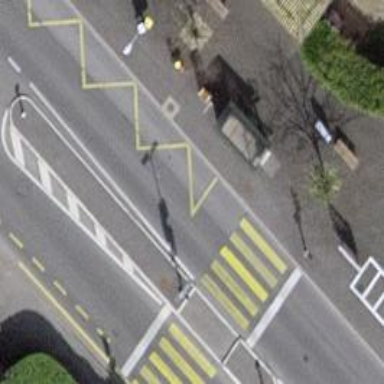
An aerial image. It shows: Asphalt sidewalk with platform for public transport. The platform has shelter.